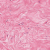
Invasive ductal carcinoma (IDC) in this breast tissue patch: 0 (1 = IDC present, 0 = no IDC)